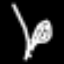
Label: leaf